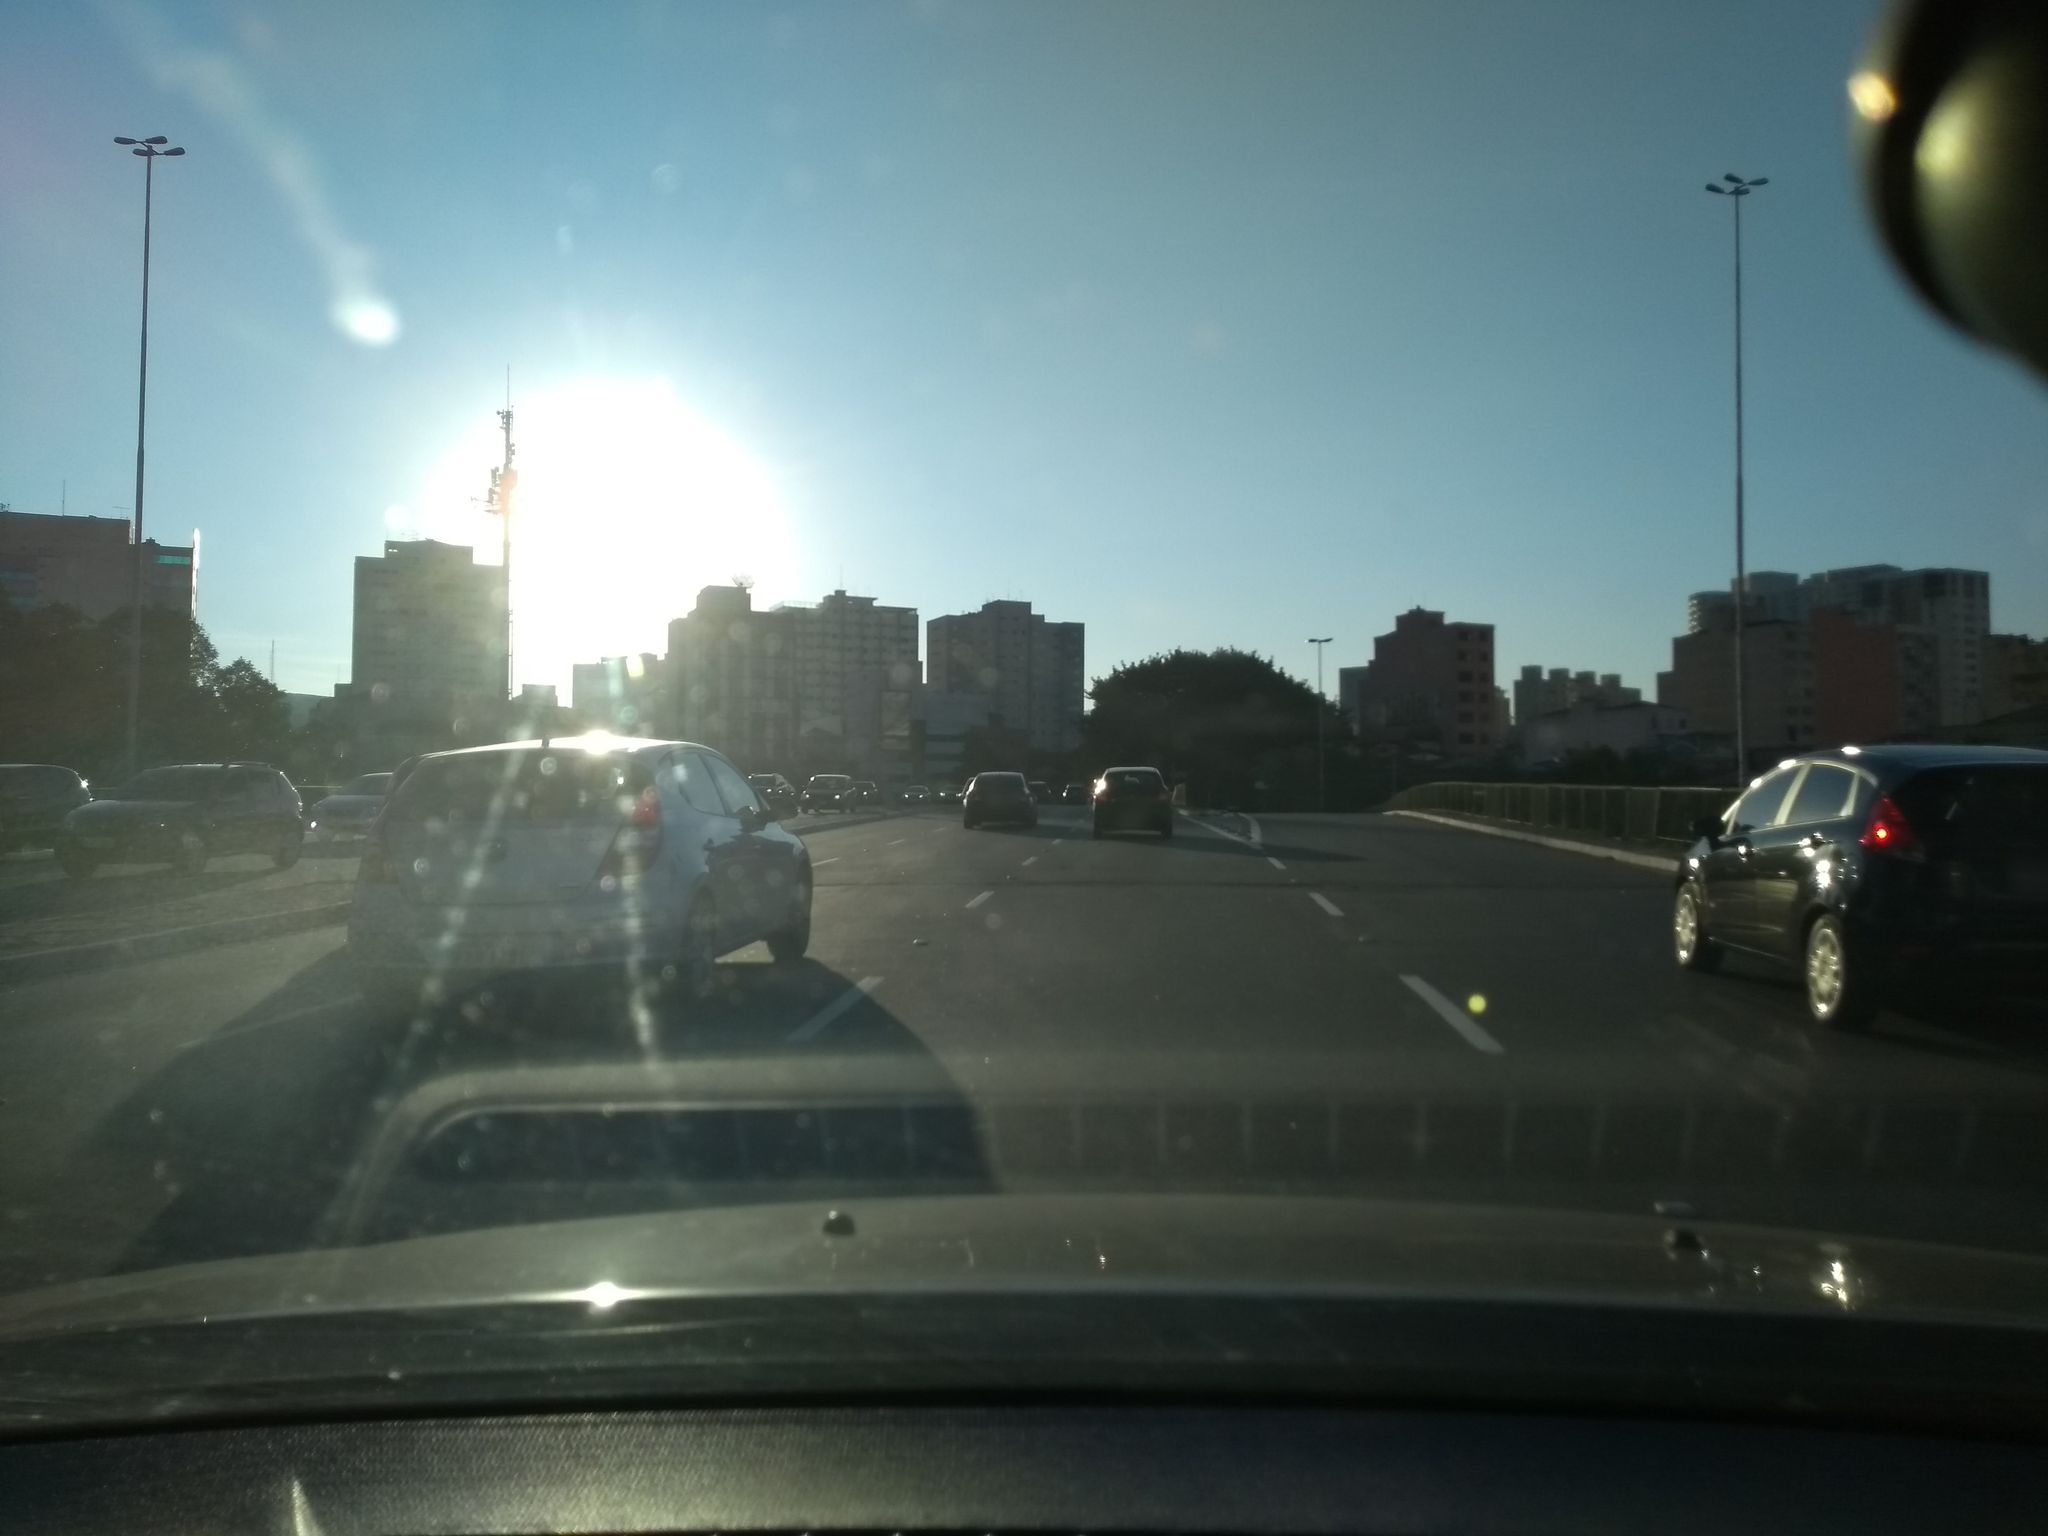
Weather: clear
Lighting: day
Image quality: slightly poor
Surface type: driving surface
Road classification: trunk
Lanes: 3
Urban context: urban centre
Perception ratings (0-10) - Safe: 3.22, Lively: 6.63, Beautiful: 3.14, Boring: 1.09, Depressing: 1.6, Wealthy: 4.28